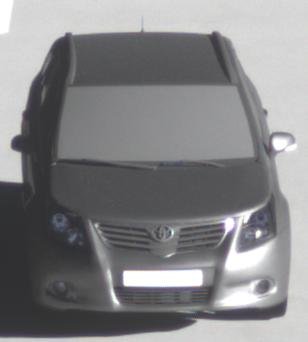
Make: Toyota
Model: Avensis 1.6
Detailed model: Avensis (T27) Notch Back
Model produced from: 2009/01
Model produced until: 2010/08
Doors: 4
Color: gray
Road condition: dry road
Daytime: morning or afternoon
Contrast: high contrast